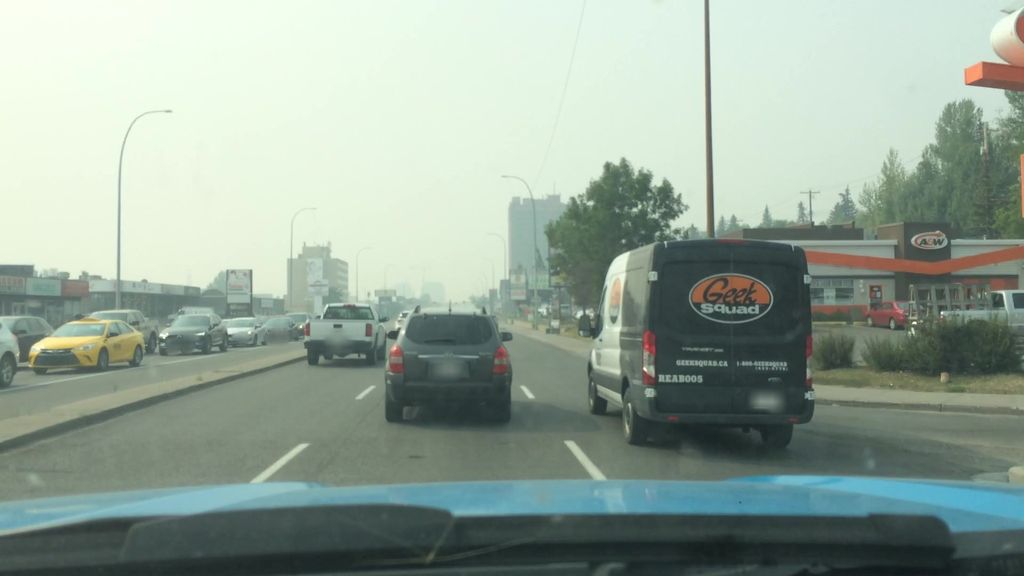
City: calgary